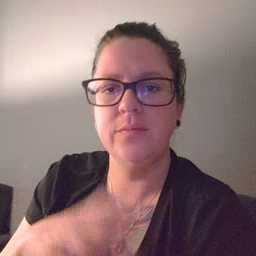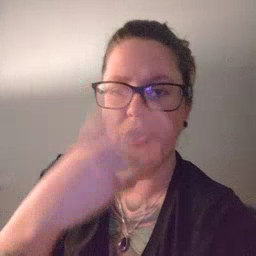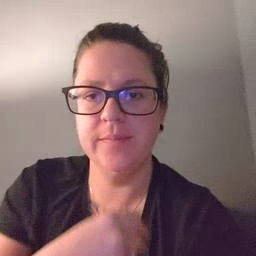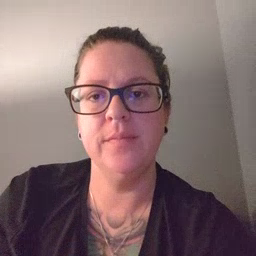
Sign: pretty